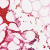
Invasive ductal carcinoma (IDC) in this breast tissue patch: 0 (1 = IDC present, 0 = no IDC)